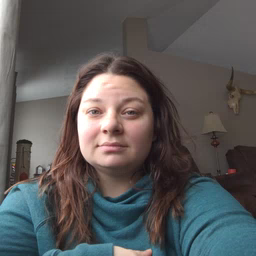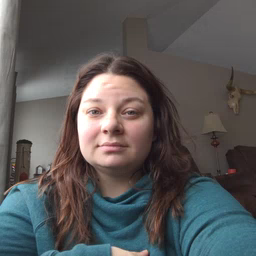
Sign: cloud